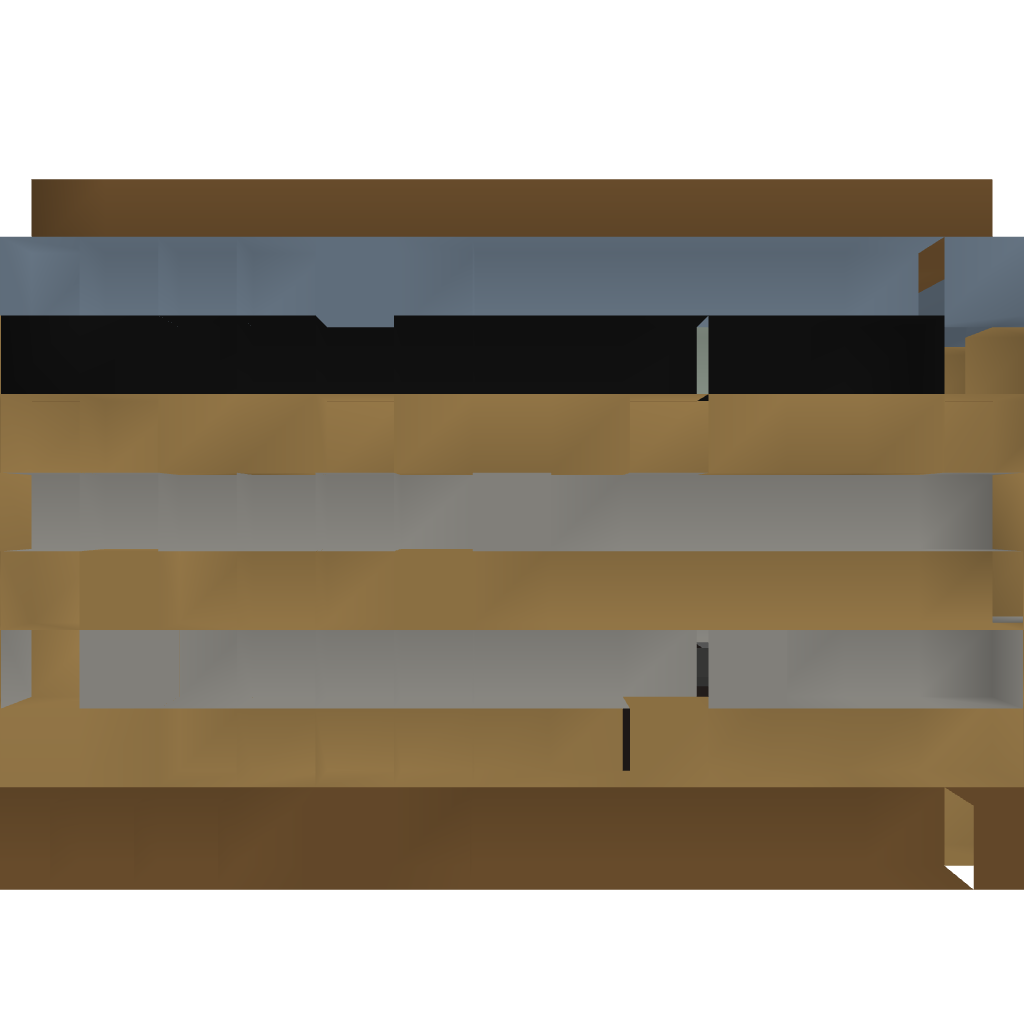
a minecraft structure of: Chicken Farm